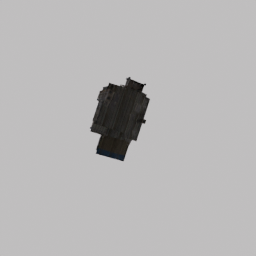
Label: architecture